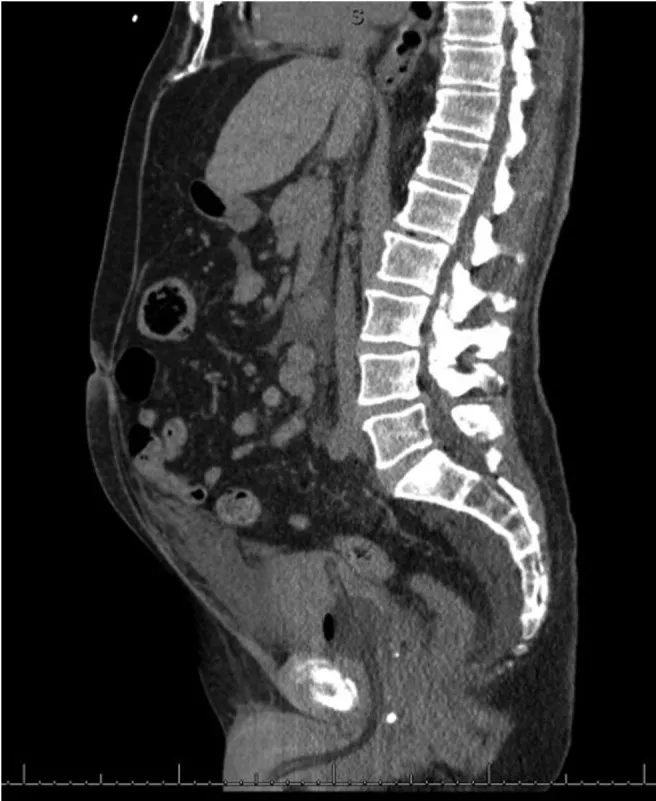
CT abdomen pelvis revealing a moderate amount of free fluid in the pelvis and upper abdomen. The fluid in the pelvis and lower abdomen is distributed in the extraperitoneal region.
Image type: radiology (ct)